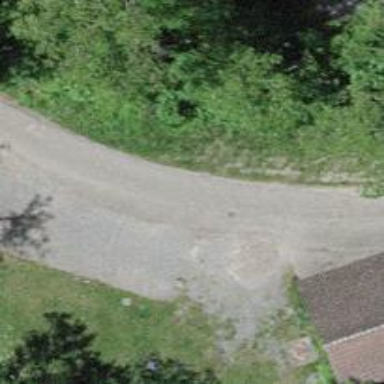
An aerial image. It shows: Paved pedestrian road.